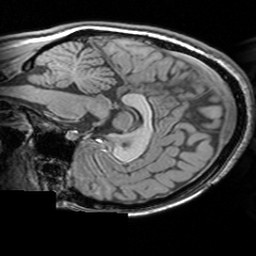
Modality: T1w
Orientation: sagittal
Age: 18
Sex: female
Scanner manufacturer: siemens
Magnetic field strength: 3 T
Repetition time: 1.63 s
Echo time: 0.00311 s